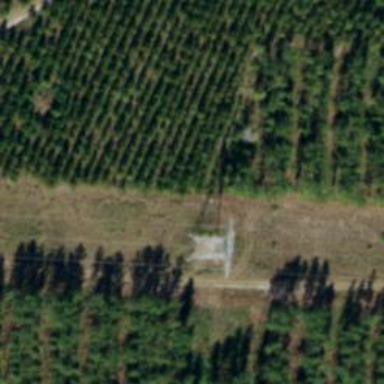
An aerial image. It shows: Lattice structure tower used for power transmission.